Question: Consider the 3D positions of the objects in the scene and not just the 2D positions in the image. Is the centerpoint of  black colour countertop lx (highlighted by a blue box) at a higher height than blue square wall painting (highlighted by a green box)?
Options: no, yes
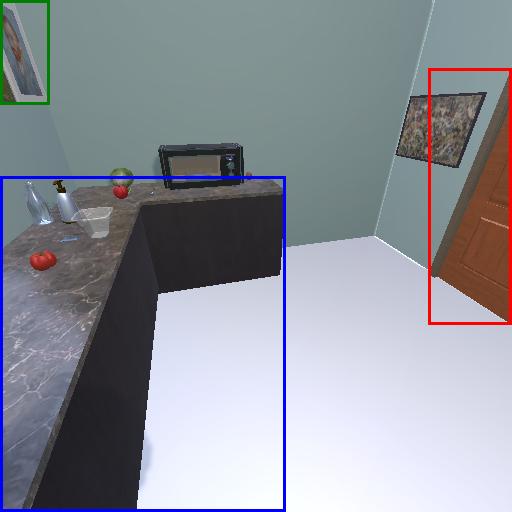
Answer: no